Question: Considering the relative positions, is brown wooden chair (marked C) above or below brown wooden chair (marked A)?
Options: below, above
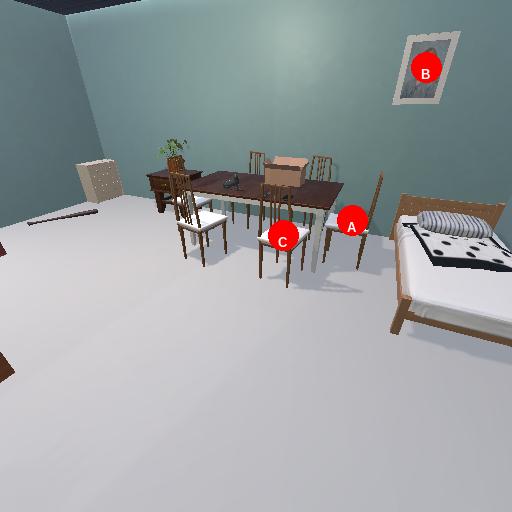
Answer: below